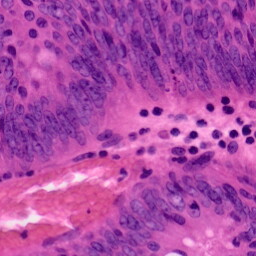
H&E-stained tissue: Colon